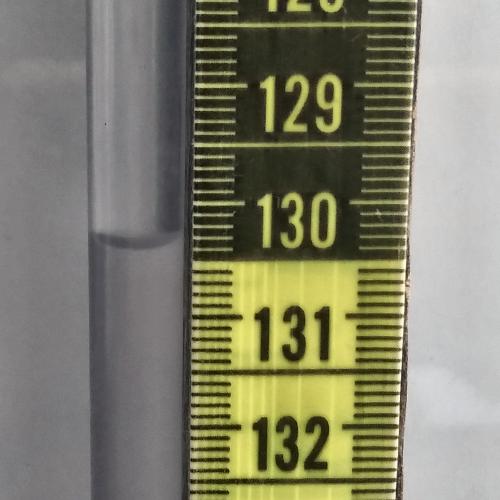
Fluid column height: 130.4 cm